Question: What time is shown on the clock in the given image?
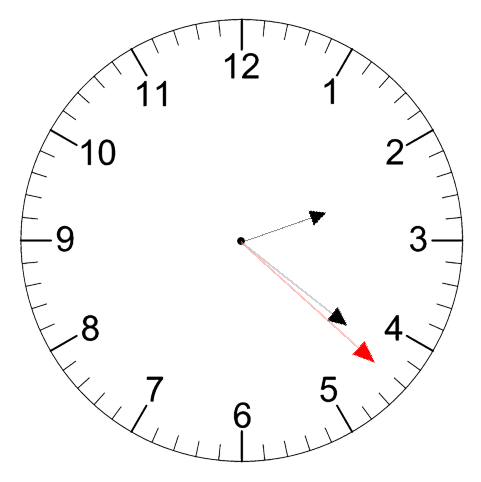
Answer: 02:21:22